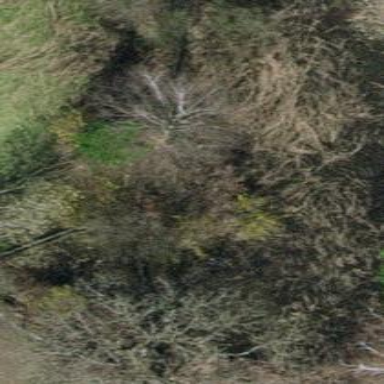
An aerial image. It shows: Deciduous scrub with broadleaved leaves.